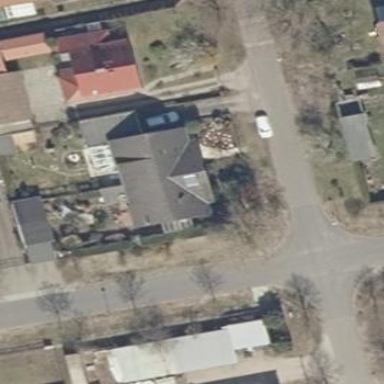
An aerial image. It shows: Simple house.